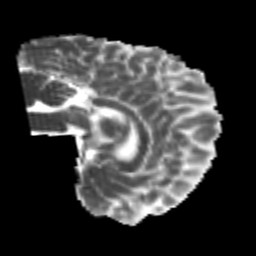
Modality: MD
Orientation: sagittal
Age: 20
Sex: male
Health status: healthy
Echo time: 0.074 s